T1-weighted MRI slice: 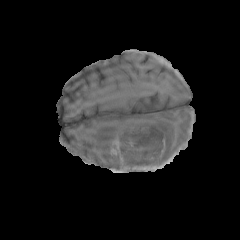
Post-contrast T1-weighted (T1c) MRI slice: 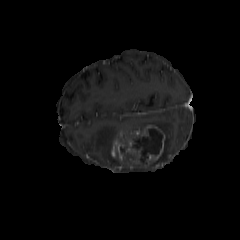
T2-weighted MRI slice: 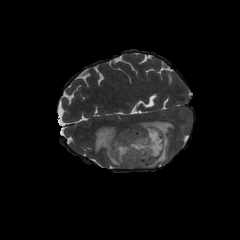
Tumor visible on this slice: yes